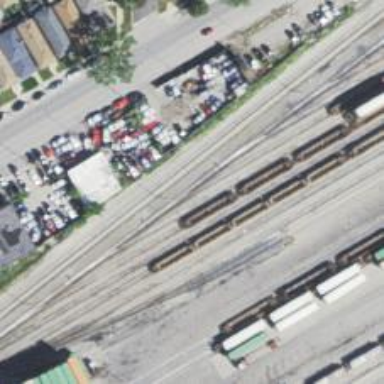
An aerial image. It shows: Railway yard.